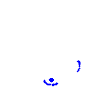
Particle: electron